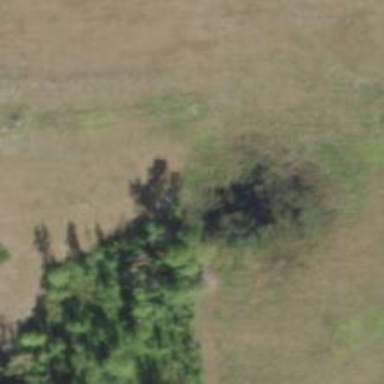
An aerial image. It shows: Swamp in wetland area.